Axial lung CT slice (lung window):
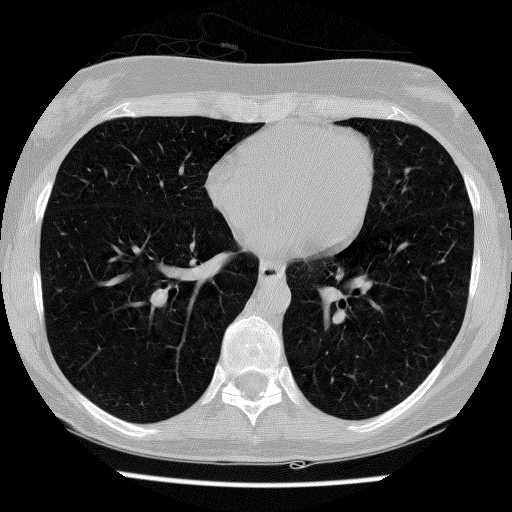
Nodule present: no